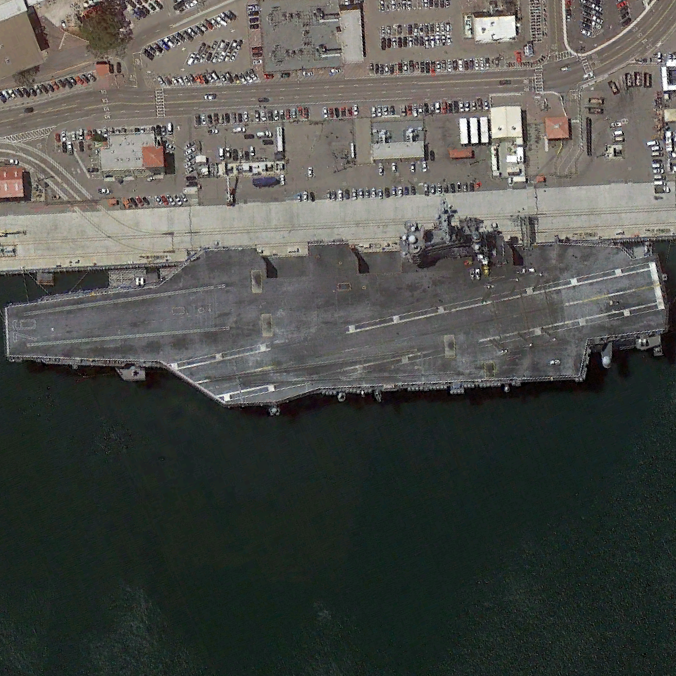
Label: Nimitz-class_aircraft_carrier